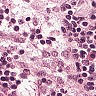
Metastatic tissue present: no